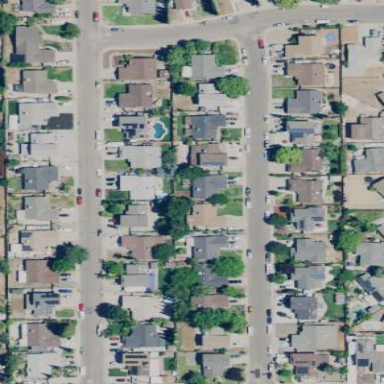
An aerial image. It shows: Residential area composed of single-family homes.